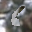
Label: 6